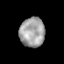
Tissue: prostate
Cell type: T cells
Senescence score: 0.3606
Nuclear area (px): 722
Mean DAPI intensity: 162.637